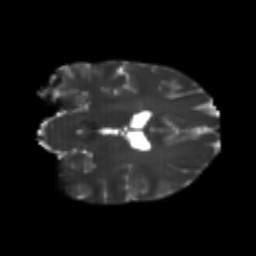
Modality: T2w
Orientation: coronal
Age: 25
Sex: male
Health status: healthy
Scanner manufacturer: philips
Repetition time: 7.391 s
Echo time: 0.08599 s